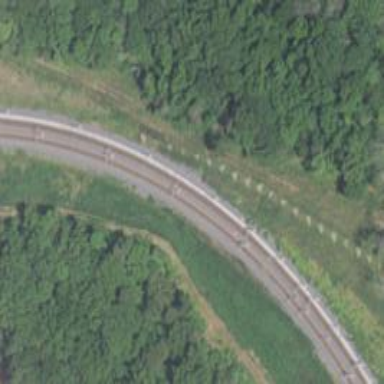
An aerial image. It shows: Light rail railway system with contact lines for electrification.